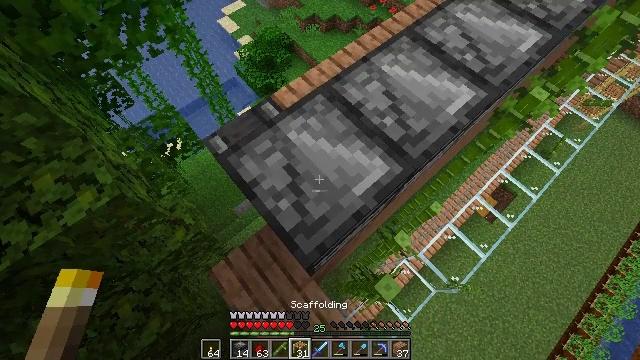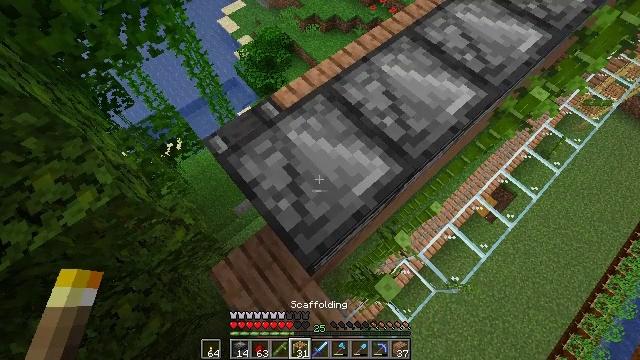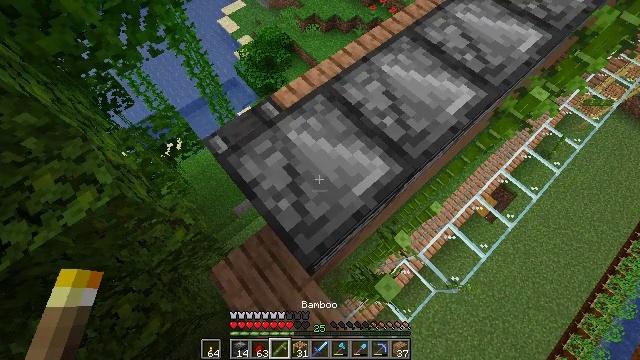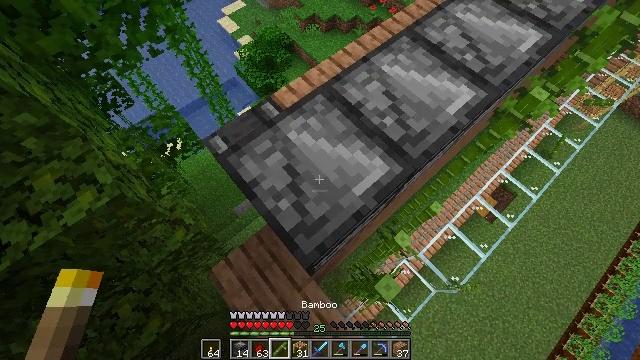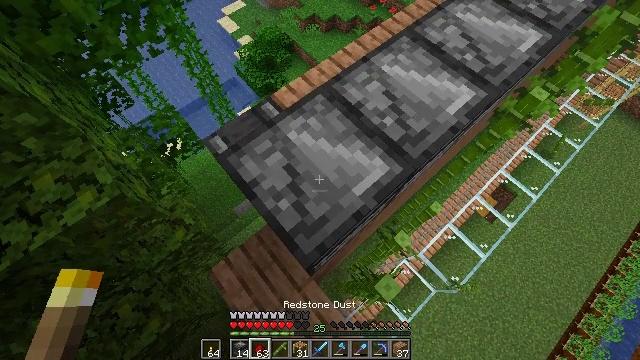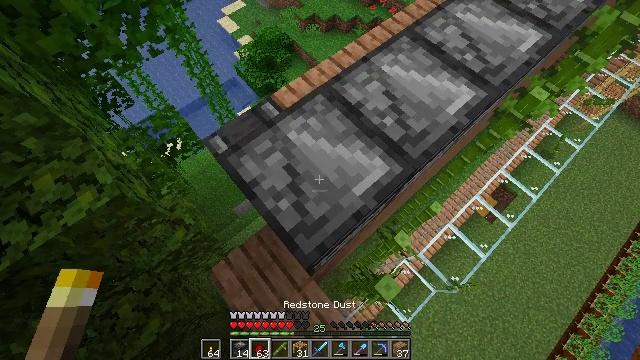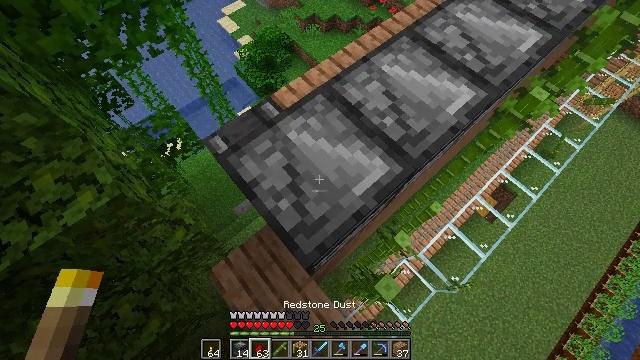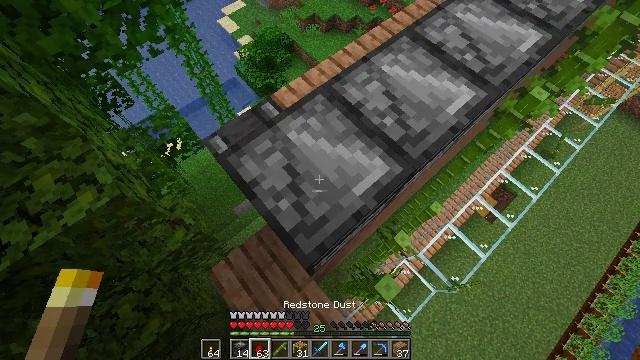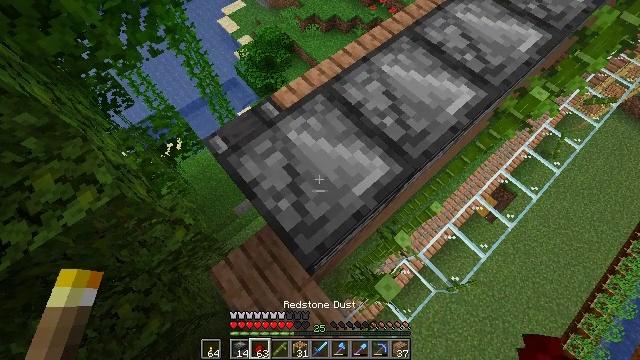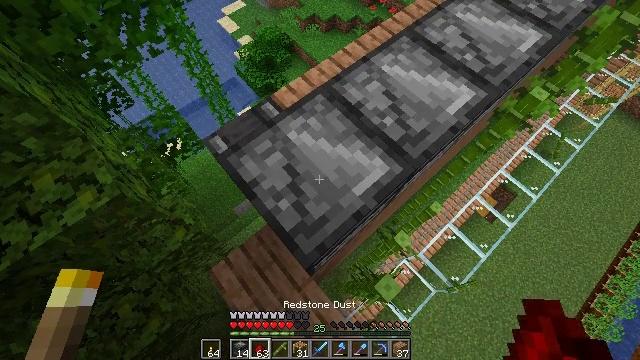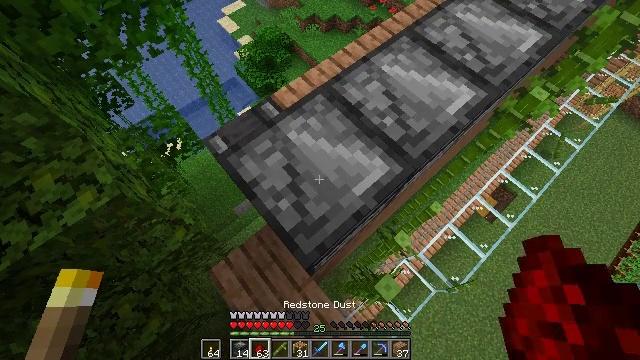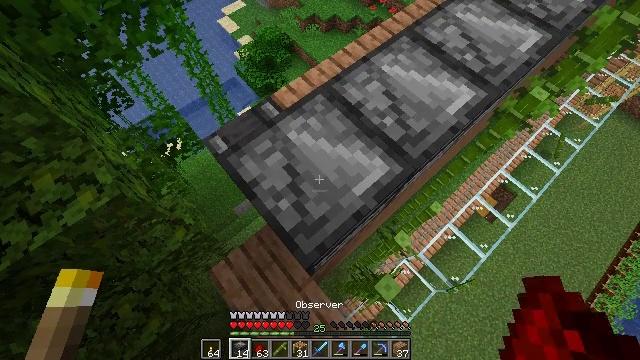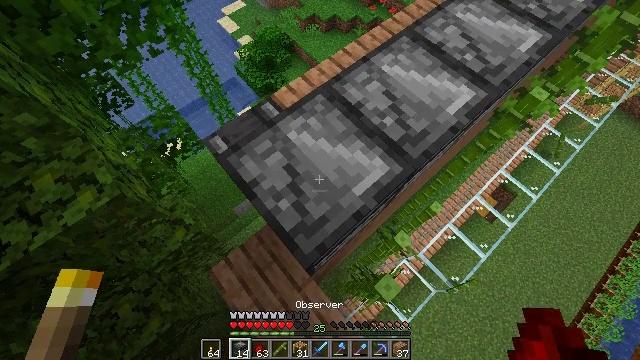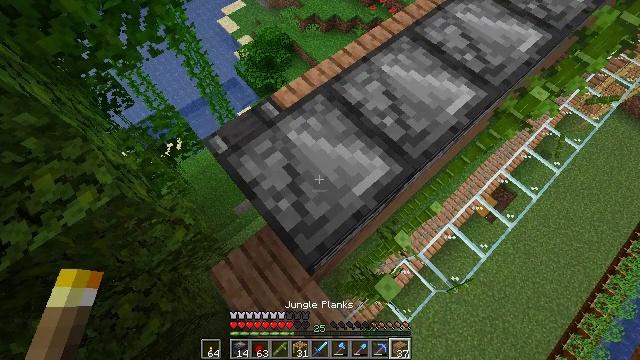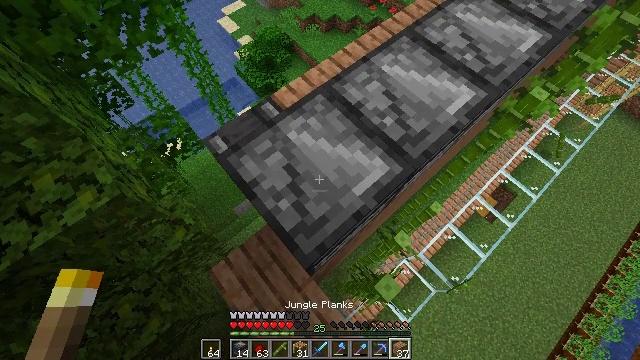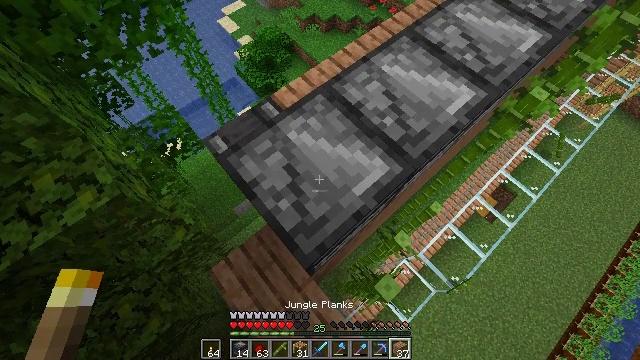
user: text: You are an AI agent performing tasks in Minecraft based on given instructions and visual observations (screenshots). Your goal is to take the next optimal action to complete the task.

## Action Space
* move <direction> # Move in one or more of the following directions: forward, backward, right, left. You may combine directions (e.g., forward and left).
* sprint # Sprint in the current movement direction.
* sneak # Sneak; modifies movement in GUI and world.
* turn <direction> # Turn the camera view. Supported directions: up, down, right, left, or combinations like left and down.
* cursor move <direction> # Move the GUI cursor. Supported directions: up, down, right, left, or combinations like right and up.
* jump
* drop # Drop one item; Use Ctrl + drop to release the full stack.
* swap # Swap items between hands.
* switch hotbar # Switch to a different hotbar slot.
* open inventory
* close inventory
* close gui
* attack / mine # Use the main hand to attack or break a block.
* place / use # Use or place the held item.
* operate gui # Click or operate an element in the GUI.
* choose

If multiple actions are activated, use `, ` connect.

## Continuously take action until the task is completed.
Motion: motion action
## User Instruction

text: Retrieve the observer from a structure.
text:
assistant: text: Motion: no_op
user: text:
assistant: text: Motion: no_op
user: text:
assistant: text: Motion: no_op
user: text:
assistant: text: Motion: no_op
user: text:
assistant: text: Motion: no_op
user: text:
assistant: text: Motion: no_op
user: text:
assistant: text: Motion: no_op
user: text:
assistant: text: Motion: no_op
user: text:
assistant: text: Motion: no_op
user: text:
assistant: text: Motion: no_op
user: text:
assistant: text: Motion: no_op
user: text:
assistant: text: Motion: no_op
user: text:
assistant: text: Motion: no_op
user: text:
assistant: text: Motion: no_op
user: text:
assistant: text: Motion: no_op
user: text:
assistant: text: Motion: no_op
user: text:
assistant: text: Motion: no_op
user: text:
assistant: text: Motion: no_op
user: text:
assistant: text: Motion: no_op
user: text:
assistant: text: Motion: no_op
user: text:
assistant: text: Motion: no_op
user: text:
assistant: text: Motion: no_op
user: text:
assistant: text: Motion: no_op
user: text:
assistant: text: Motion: no_op
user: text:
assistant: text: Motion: no_op
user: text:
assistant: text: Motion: no_op
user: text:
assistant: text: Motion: no_op
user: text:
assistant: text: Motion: no_op
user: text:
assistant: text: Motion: no_op
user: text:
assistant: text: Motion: no_op